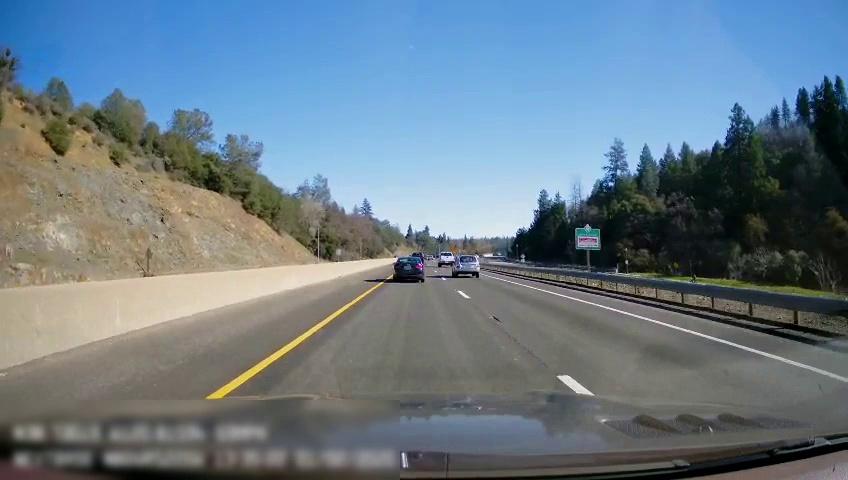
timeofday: Day
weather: Sunny
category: Drivable Space
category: Vehicles | Car
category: Vehicles | Truck
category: Vehicles | Car
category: Vehicles | Truck
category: Vehicles | SUV
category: Lanes | Current Lane
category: Lanes | Current Lane
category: Lanes | Alternate Lane
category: Traffic | Signs